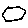
Label: hexagon